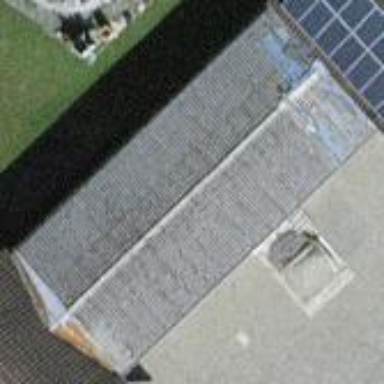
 where the roof is oriented along the structure."